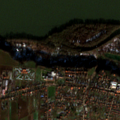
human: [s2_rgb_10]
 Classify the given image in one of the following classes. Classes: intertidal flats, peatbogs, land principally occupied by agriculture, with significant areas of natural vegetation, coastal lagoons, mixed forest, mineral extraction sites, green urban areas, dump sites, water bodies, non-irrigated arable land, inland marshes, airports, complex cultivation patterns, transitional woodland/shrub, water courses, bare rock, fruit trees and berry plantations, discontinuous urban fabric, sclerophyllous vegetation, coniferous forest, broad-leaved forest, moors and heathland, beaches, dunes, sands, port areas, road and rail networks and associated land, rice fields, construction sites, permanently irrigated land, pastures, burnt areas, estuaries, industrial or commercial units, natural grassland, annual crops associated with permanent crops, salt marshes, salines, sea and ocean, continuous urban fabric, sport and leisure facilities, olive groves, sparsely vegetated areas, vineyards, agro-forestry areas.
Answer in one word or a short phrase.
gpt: discontinuous urban fabric, non-irrigated arable land, broad-leaved forest, water courses